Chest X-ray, PA view. Patient: 50 years old, sex M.
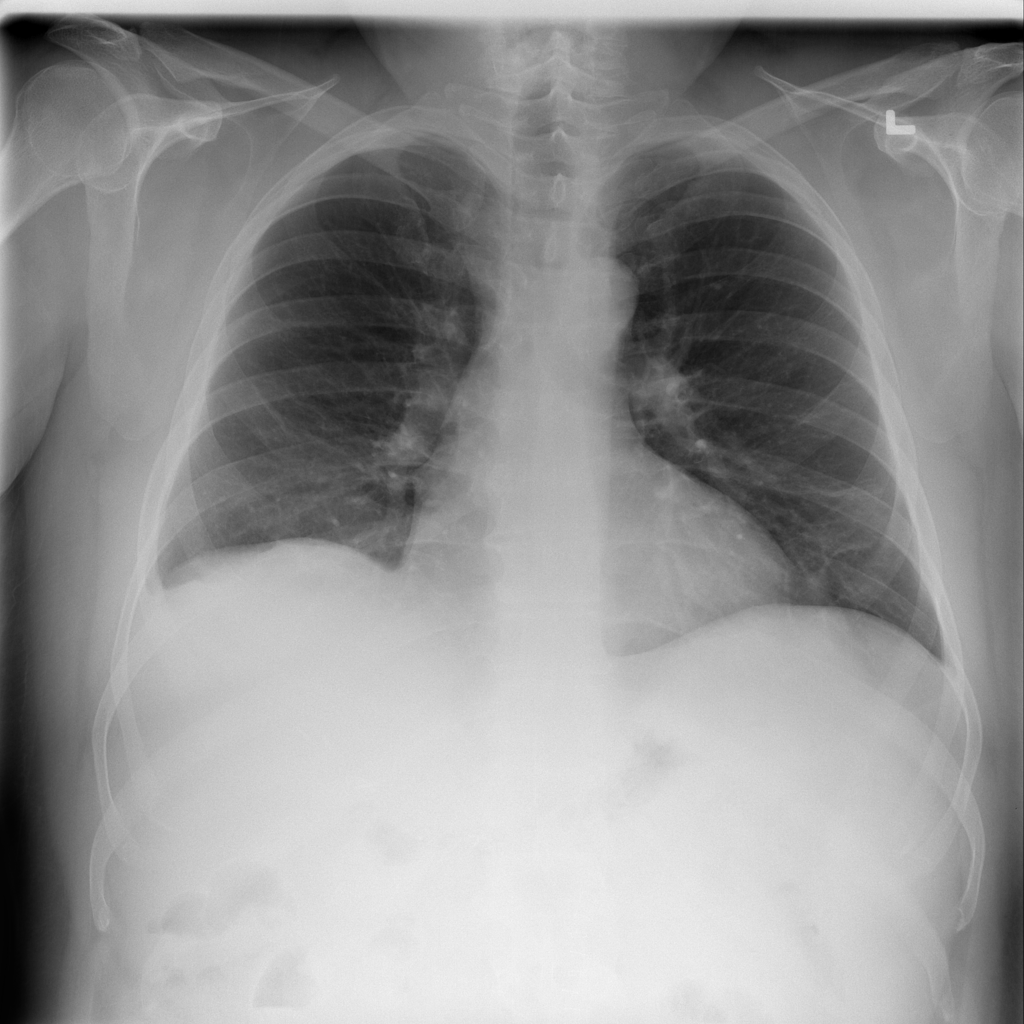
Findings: Mass